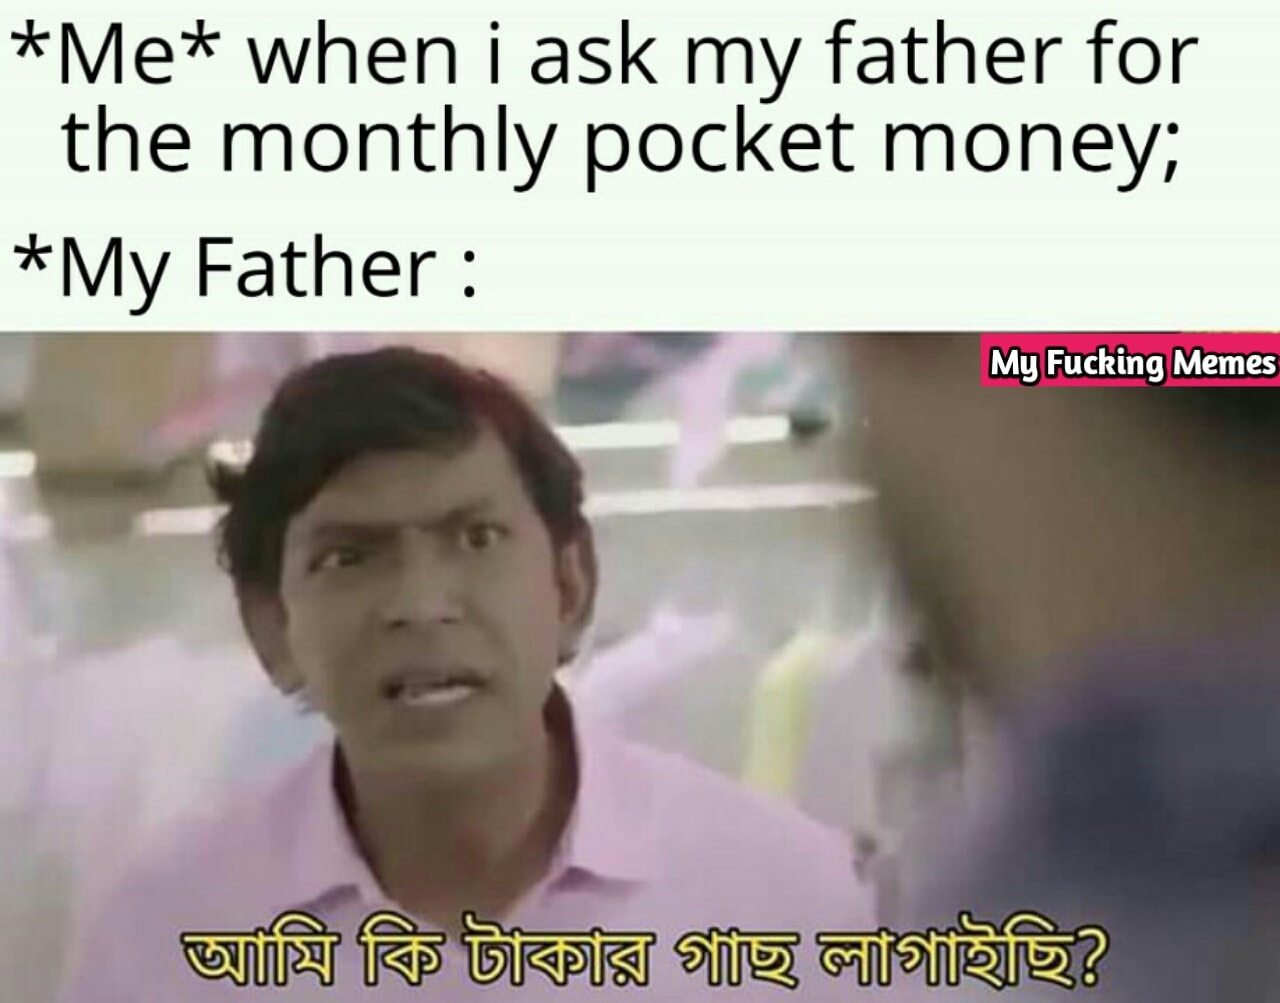
Caption: *Me* when i ask my father for the monthly pocket money; *My father : আমি কি টাকার গাছ লাগাইছি ?
Label: non-hate